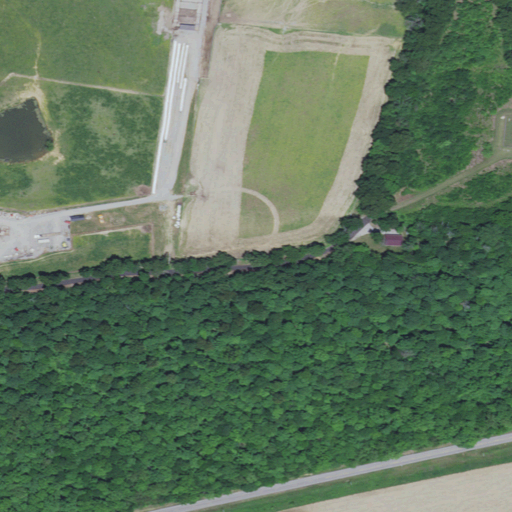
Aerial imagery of mountain in Kentucky named Leech Hill containing deciduous forest, pasture, grassland, open development, cultivated crops, mixed forest, open water, and low intensity development